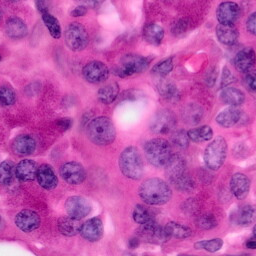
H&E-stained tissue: Pancreatic